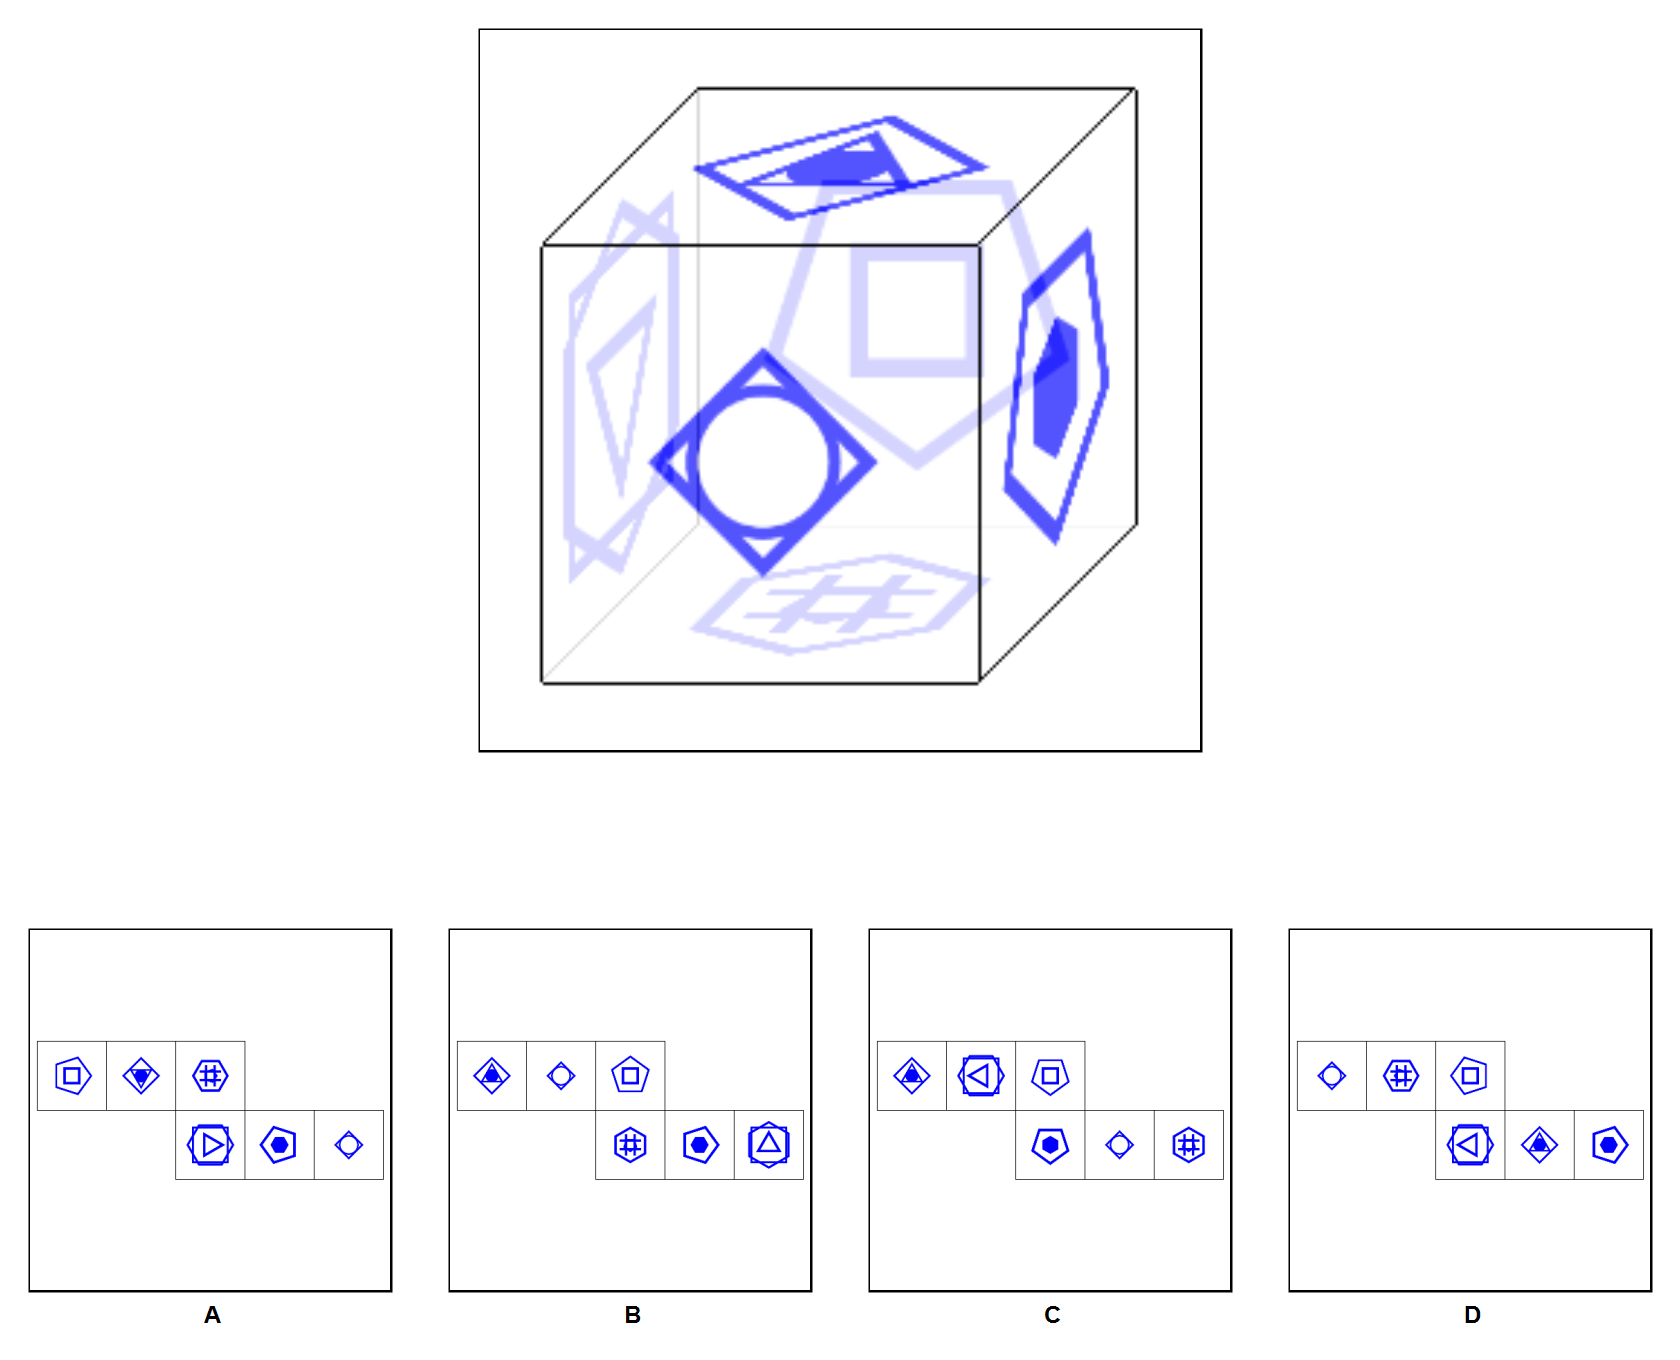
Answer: D